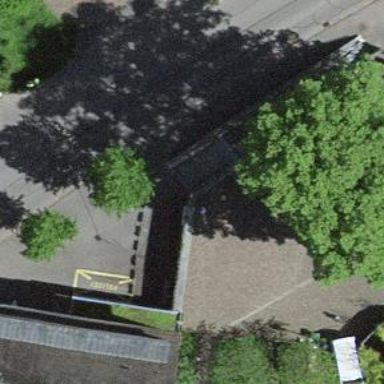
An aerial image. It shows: Steps with paved surface.